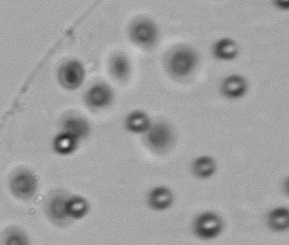
Label: Phaeocystis